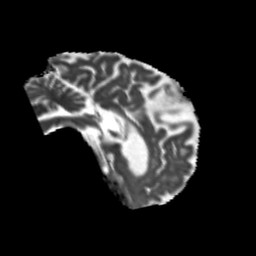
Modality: MD
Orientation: sagittal
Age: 75
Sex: male
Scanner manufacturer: siemens
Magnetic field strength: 3 T
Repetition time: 5.25 s
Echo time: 0.08 s